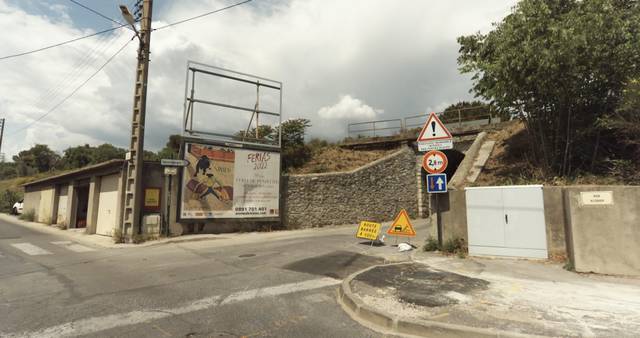
Region: France
Coordinates: 43.85, 4.369